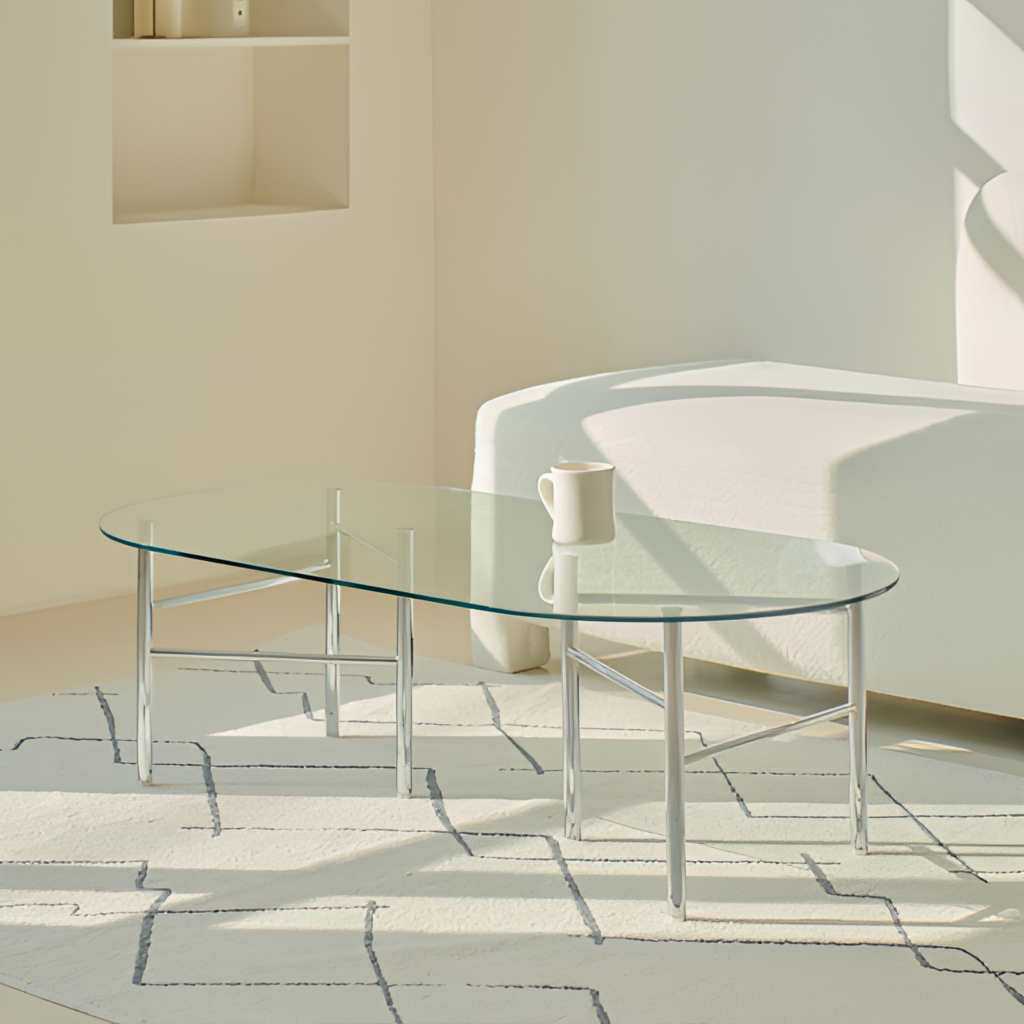
glass coffee table, living room, cream carpet flooring, with geometric pattern, minimalist, cream paint wallpaper, with solid pattern